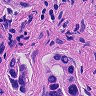
Metastatic tissue present: yes